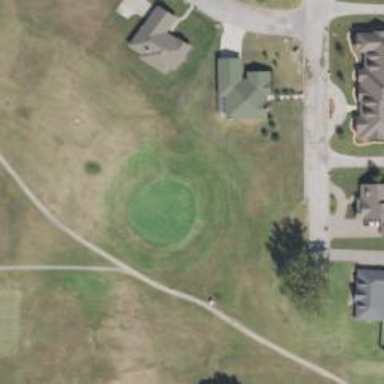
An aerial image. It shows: Golf hole.